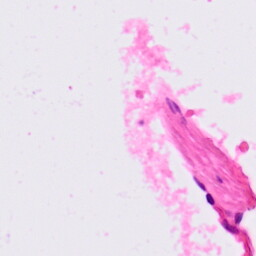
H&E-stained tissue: Lung